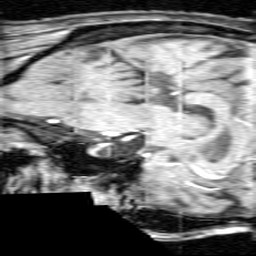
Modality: angio
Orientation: sagittal
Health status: ill
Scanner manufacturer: siemens
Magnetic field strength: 1.5 T
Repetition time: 0.039 s
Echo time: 0.00502 s